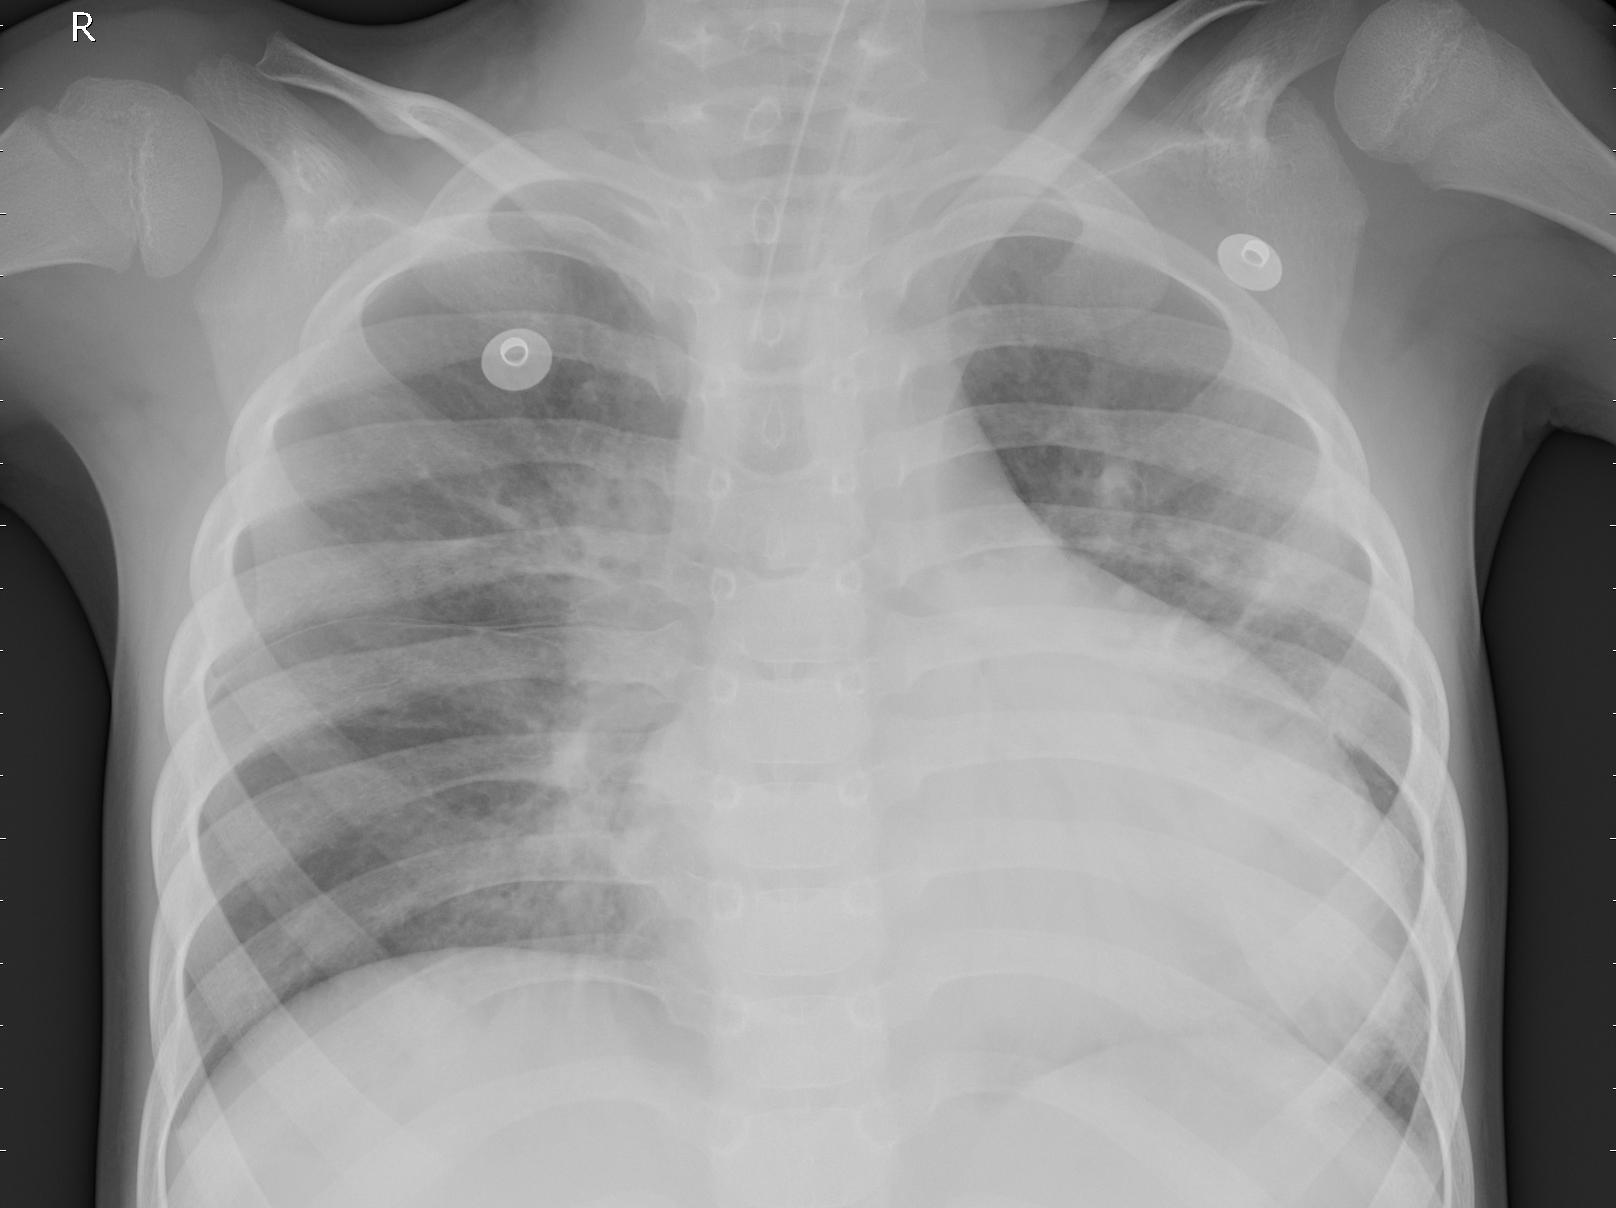
Diagnosis: PNEUMONIA